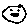
Label: smiley face